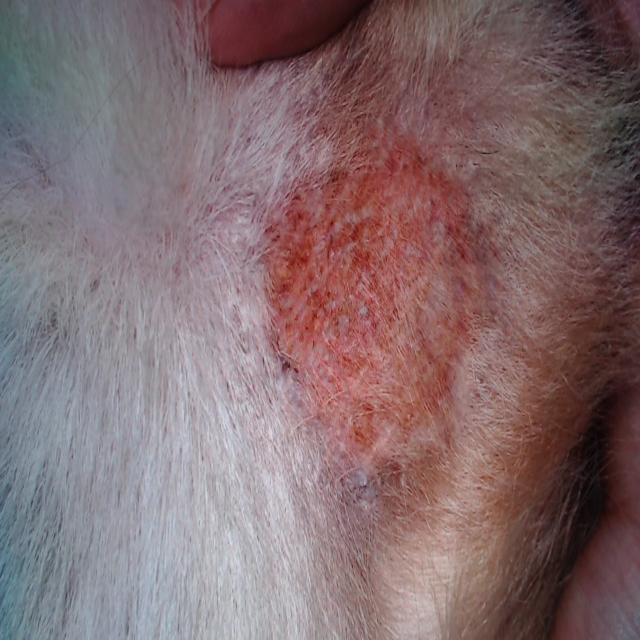
Canine ringworm (Dermatophytosis) — fungal infection caused by Microsporum or Trichophyton. Presents with circular alopecia, scaling, crusting, and broken hairs.